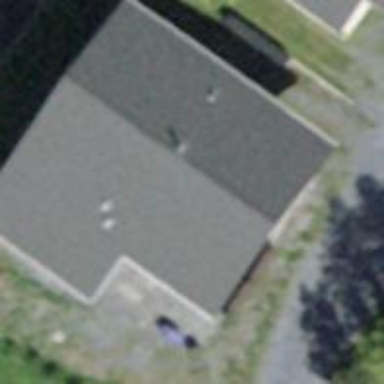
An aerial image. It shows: Detached building.